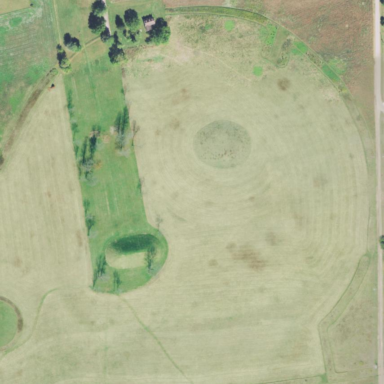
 recognized as significant historic site."